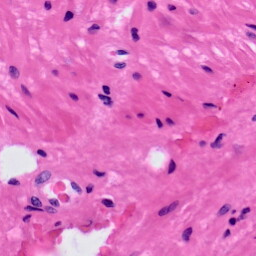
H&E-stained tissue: Prostate